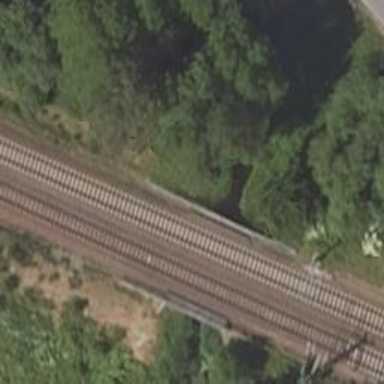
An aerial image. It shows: Bridge over railway with electrified contact lines.